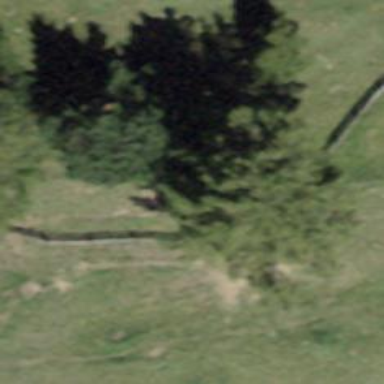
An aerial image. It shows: Fence.